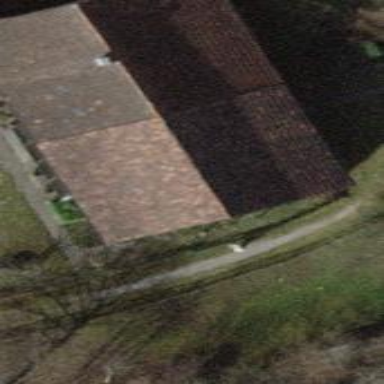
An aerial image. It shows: Detached building.